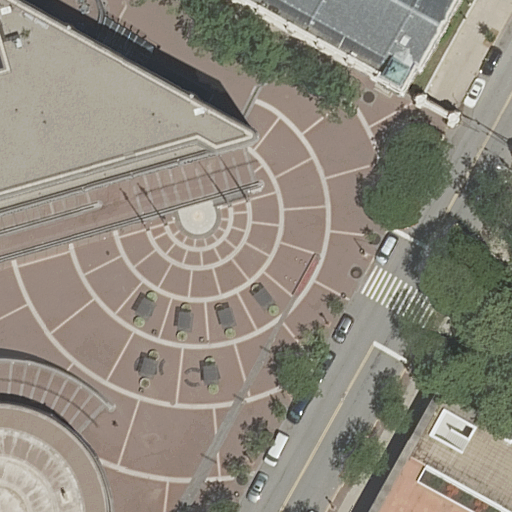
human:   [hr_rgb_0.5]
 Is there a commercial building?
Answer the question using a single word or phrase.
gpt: no

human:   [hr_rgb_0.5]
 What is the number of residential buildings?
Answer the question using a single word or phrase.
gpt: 3

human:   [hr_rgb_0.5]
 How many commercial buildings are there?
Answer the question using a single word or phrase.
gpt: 0

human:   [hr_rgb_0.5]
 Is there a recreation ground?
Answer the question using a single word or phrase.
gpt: yes

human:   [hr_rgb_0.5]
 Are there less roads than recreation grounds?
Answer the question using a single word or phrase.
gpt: no

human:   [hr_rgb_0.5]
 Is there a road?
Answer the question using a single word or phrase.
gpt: yes

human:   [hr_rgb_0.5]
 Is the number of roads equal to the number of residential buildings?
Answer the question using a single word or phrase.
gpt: no

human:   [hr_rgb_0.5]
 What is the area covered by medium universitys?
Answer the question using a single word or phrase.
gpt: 0m2

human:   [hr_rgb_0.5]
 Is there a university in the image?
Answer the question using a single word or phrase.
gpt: yes

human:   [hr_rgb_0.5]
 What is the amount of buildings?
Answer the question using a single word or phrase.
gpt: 3

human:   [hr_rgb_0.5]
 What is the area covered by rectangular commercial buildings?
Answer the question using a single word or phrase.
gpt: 0m2

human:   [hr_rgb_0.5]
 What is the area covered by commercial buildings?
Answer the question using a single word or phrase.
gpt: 0m2

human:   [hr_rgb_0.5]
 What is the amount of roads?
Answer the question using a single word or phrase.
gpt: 5

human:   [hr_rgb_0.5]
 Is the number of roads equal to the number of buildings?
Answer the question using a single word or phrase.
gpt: no

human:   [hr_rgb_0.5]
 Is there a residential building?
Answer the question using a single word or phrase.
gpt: yes

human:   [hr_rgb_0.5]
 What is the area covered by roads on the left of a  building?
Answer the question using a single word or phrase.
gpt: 0m2

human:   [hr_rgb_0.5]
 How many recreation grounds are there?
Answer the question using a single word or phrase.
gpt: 1

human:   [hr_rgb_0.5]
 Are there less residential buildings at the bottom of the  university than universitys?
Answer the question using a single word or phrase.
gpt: no

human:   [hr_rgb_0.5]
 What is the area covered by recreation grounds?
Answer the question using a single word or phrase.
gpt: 54m2

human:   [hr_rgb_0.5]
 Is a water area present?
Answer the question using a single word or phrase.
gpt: no

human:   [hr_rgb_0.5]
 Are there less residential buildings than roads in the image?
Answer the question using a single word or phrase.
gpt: yes

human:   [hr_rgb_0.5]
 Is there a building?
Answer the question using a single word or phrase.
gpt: yes

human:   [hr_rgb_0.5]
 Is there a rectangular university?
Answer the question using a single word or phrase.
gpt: yes

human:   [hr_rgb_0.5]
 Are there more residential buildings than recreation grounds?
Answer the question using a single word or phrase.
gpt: yes

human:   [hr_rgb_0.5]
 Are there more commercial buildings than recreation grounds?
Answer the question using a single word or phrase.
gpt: no

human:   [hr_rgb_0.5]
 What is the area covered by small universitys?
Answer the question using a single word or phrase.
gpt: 29m2

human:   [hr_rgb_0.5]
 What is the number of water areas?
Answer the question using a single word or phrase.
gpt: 0

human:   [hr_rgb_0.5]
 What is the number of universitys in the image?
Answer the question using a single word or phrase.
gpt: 1

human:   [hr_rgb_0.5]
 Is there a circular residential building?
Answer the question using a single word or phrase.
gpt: no

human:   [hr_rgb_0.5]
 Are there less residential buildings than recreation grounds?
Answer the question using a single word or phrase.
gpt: no

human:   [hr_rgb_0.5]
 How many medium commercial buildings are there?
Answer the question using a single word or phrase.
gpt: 0

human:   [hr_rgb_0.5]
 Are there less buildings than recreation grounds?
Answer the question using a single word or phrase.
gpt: no

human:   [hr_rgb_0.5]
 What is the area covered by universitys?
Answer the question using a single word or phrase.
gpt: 29m2

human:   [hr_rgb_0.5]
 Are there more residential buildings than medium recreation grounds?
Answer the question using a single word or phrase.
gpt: yes

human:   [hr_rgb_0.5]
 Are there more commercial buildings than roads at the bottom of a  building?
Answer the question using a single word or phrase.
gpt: no

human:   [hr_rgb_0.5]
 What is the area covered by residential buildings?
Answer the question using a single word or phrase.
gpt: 7949m2

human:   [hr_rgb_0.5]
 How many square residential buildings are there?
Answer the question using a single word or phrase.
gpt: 0

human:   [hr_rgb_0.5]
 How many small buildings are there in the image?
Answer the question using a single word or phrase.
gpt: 0

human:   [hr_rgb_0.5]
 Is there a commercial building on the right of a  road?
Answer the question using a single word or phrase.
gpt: no

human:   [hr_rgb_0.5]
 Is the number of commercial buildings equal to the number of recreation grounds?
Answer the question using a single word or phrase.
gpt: no

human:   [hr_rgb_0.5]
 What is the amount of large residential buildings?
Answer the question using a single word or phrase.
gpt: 2

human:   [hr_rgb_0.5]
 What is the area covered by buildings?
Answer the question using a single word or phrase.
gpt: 7949m2

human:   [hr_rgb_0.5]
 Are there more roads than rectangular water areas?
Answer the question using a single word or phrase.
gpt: yes

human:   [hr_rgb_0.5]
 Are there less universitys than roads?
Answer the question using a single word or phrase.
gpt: yes

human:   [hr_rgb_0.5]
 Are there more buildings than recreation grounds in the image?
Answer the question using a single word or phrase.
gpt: yes

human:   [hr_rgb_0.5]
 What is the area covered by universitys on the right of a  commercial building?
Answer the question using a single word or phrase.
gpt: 0m2

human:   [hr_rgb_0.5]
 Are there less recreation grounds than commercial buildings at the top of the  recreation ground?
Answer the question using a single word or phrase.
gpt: no

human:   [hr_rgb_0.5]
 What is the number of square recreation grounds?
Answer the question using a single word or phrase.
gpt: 0

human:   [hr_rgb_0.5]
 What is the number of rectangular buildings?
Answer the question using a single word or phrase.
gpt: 1

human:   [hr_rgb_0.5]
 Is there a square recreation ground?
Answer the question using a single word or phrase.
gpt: no

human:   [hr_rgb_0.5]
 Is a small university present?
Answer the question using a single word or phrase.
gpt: yes

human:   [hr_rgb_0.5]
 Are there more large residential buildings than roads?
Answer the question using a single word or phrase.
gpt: no

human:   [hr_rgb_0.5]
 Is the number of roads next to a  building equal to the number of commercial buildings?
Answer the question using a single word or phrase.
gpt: no

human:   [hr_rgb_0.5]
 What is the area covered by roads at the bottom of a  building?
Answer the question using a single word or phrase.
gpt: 0m2

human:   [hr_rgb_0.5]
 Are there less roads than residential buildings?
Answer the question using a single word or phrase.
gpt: no

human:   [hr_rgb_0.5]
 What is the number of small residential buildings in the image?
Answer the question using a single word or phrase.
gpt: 0

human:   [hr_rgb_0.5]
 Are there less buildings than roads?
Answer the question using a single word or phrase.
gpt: yes

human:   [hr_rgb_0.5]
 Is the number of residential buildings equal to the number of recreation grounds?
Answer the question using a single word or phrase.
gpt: no

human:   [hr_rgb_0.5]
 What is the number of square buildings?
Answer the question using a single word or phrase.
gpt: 0

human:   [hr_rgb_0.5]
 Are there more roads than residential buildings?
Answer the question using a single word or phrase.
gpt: yes

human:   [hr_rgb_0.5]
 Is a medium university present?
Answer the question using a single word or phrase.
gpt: no

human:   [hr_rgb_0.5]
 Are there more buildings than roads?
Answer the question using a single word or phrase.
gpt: no

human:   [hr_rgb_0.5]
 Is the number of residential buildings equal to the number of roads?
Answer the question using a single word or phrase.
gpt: no

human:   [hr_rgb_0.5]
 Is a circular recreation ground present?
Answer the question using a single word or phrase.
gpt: no